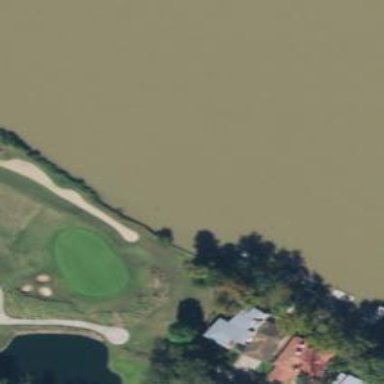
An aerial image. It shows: Golf bunker filled with natural sand.